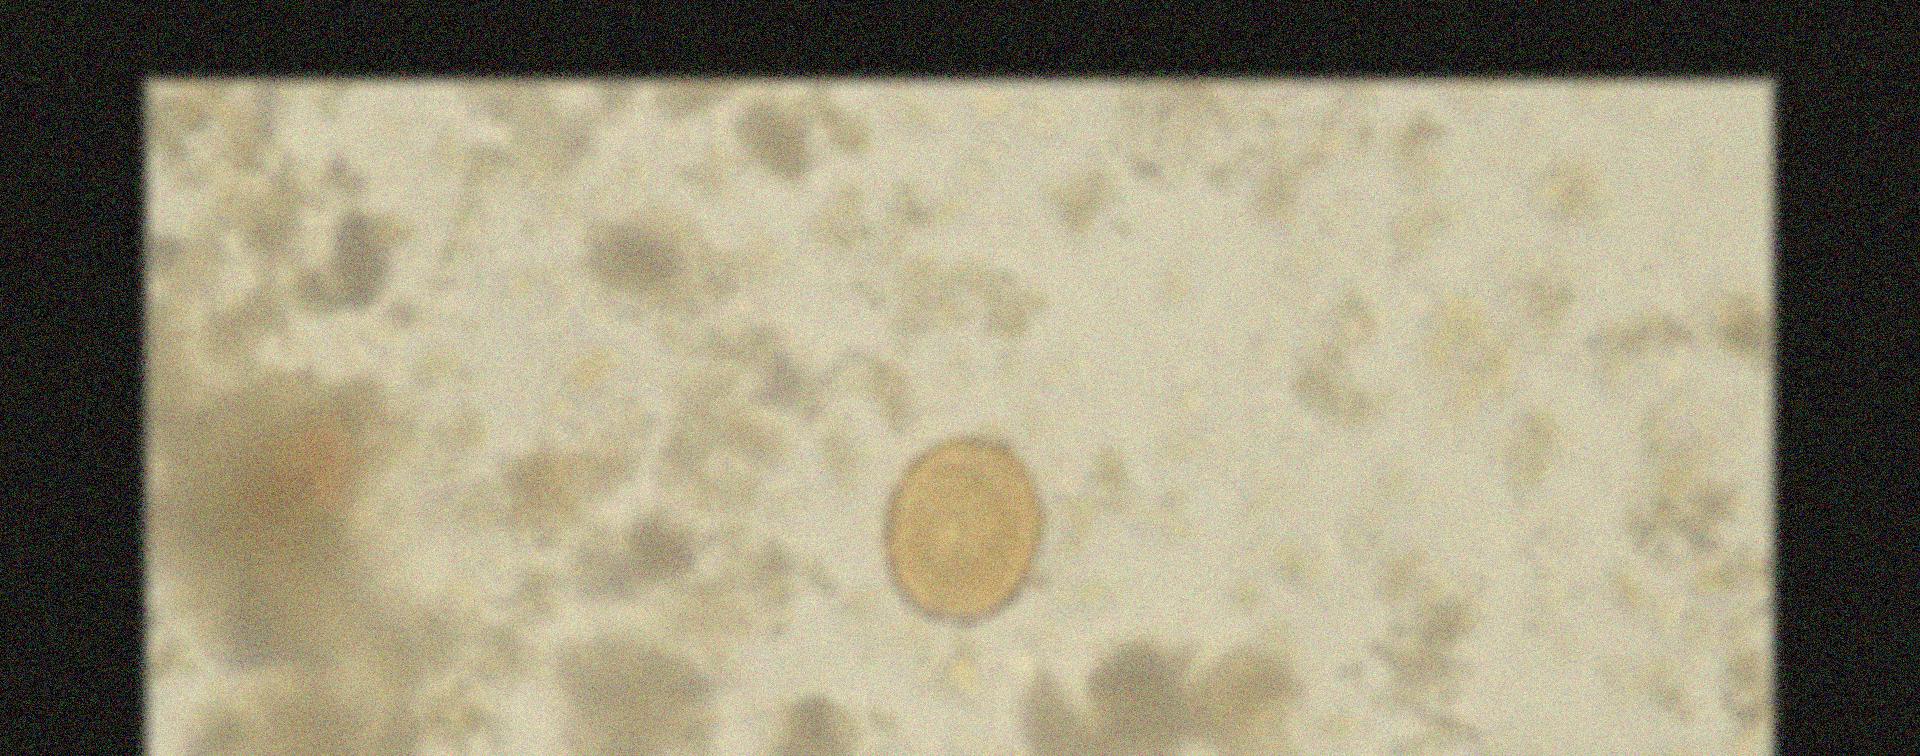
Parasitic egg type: Ascaris lumbricoides